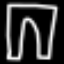
Label: pants